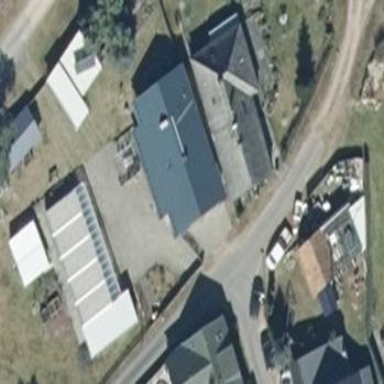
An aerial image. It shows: Flat-roofed building with grey roof.